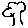
Label: tree